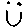
Label: smiley face